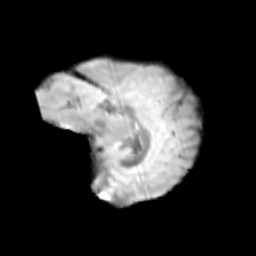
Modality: T2w
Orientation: sagittal
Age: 12
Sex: male
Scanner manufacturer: siemens
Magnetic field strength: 3 T
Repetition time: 3.8 s
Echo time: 0.07 s